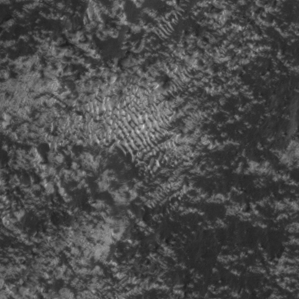
Label: frost